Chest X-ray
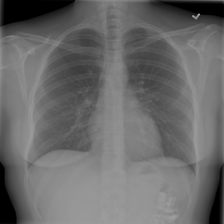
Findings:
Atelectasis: negative
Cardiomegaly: negative
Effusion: negative
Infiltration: negative
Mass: negative
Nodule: negative
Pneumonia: negative
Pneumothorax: negative
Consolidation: negative
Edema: negative
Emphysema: negative
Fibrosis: negative
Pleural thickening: negative
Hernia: negative